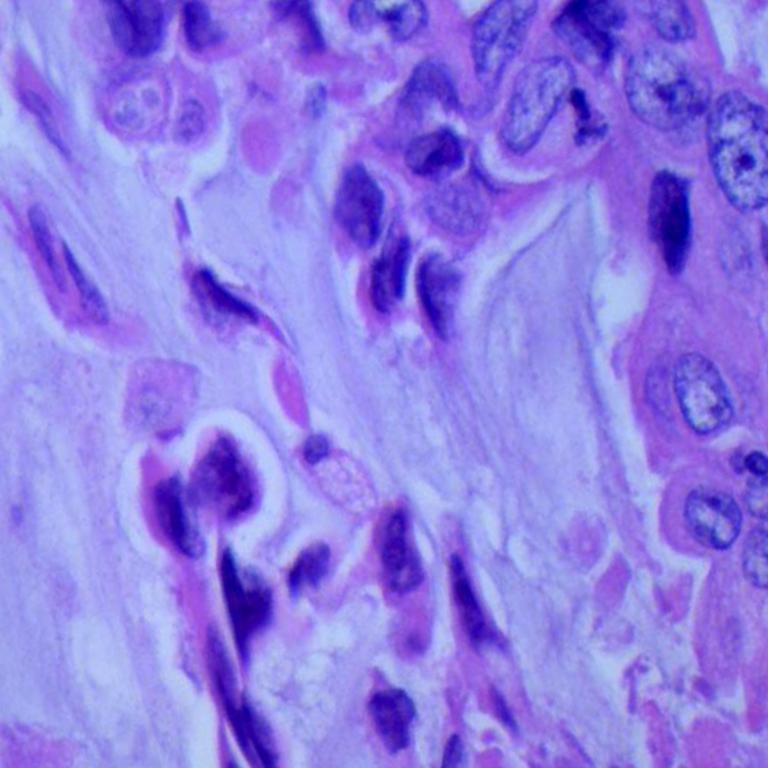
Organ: lung
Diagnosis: adenocarcinomas